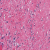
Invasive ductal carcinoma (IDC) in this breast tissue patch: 1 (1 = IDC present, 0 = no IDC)